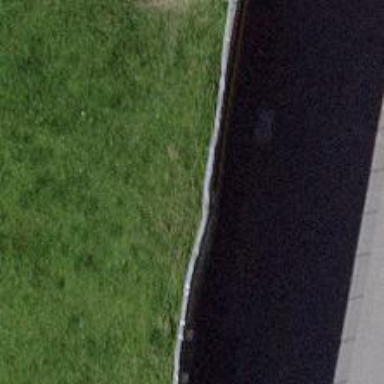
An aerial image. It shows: Retaining wall.